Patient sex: M
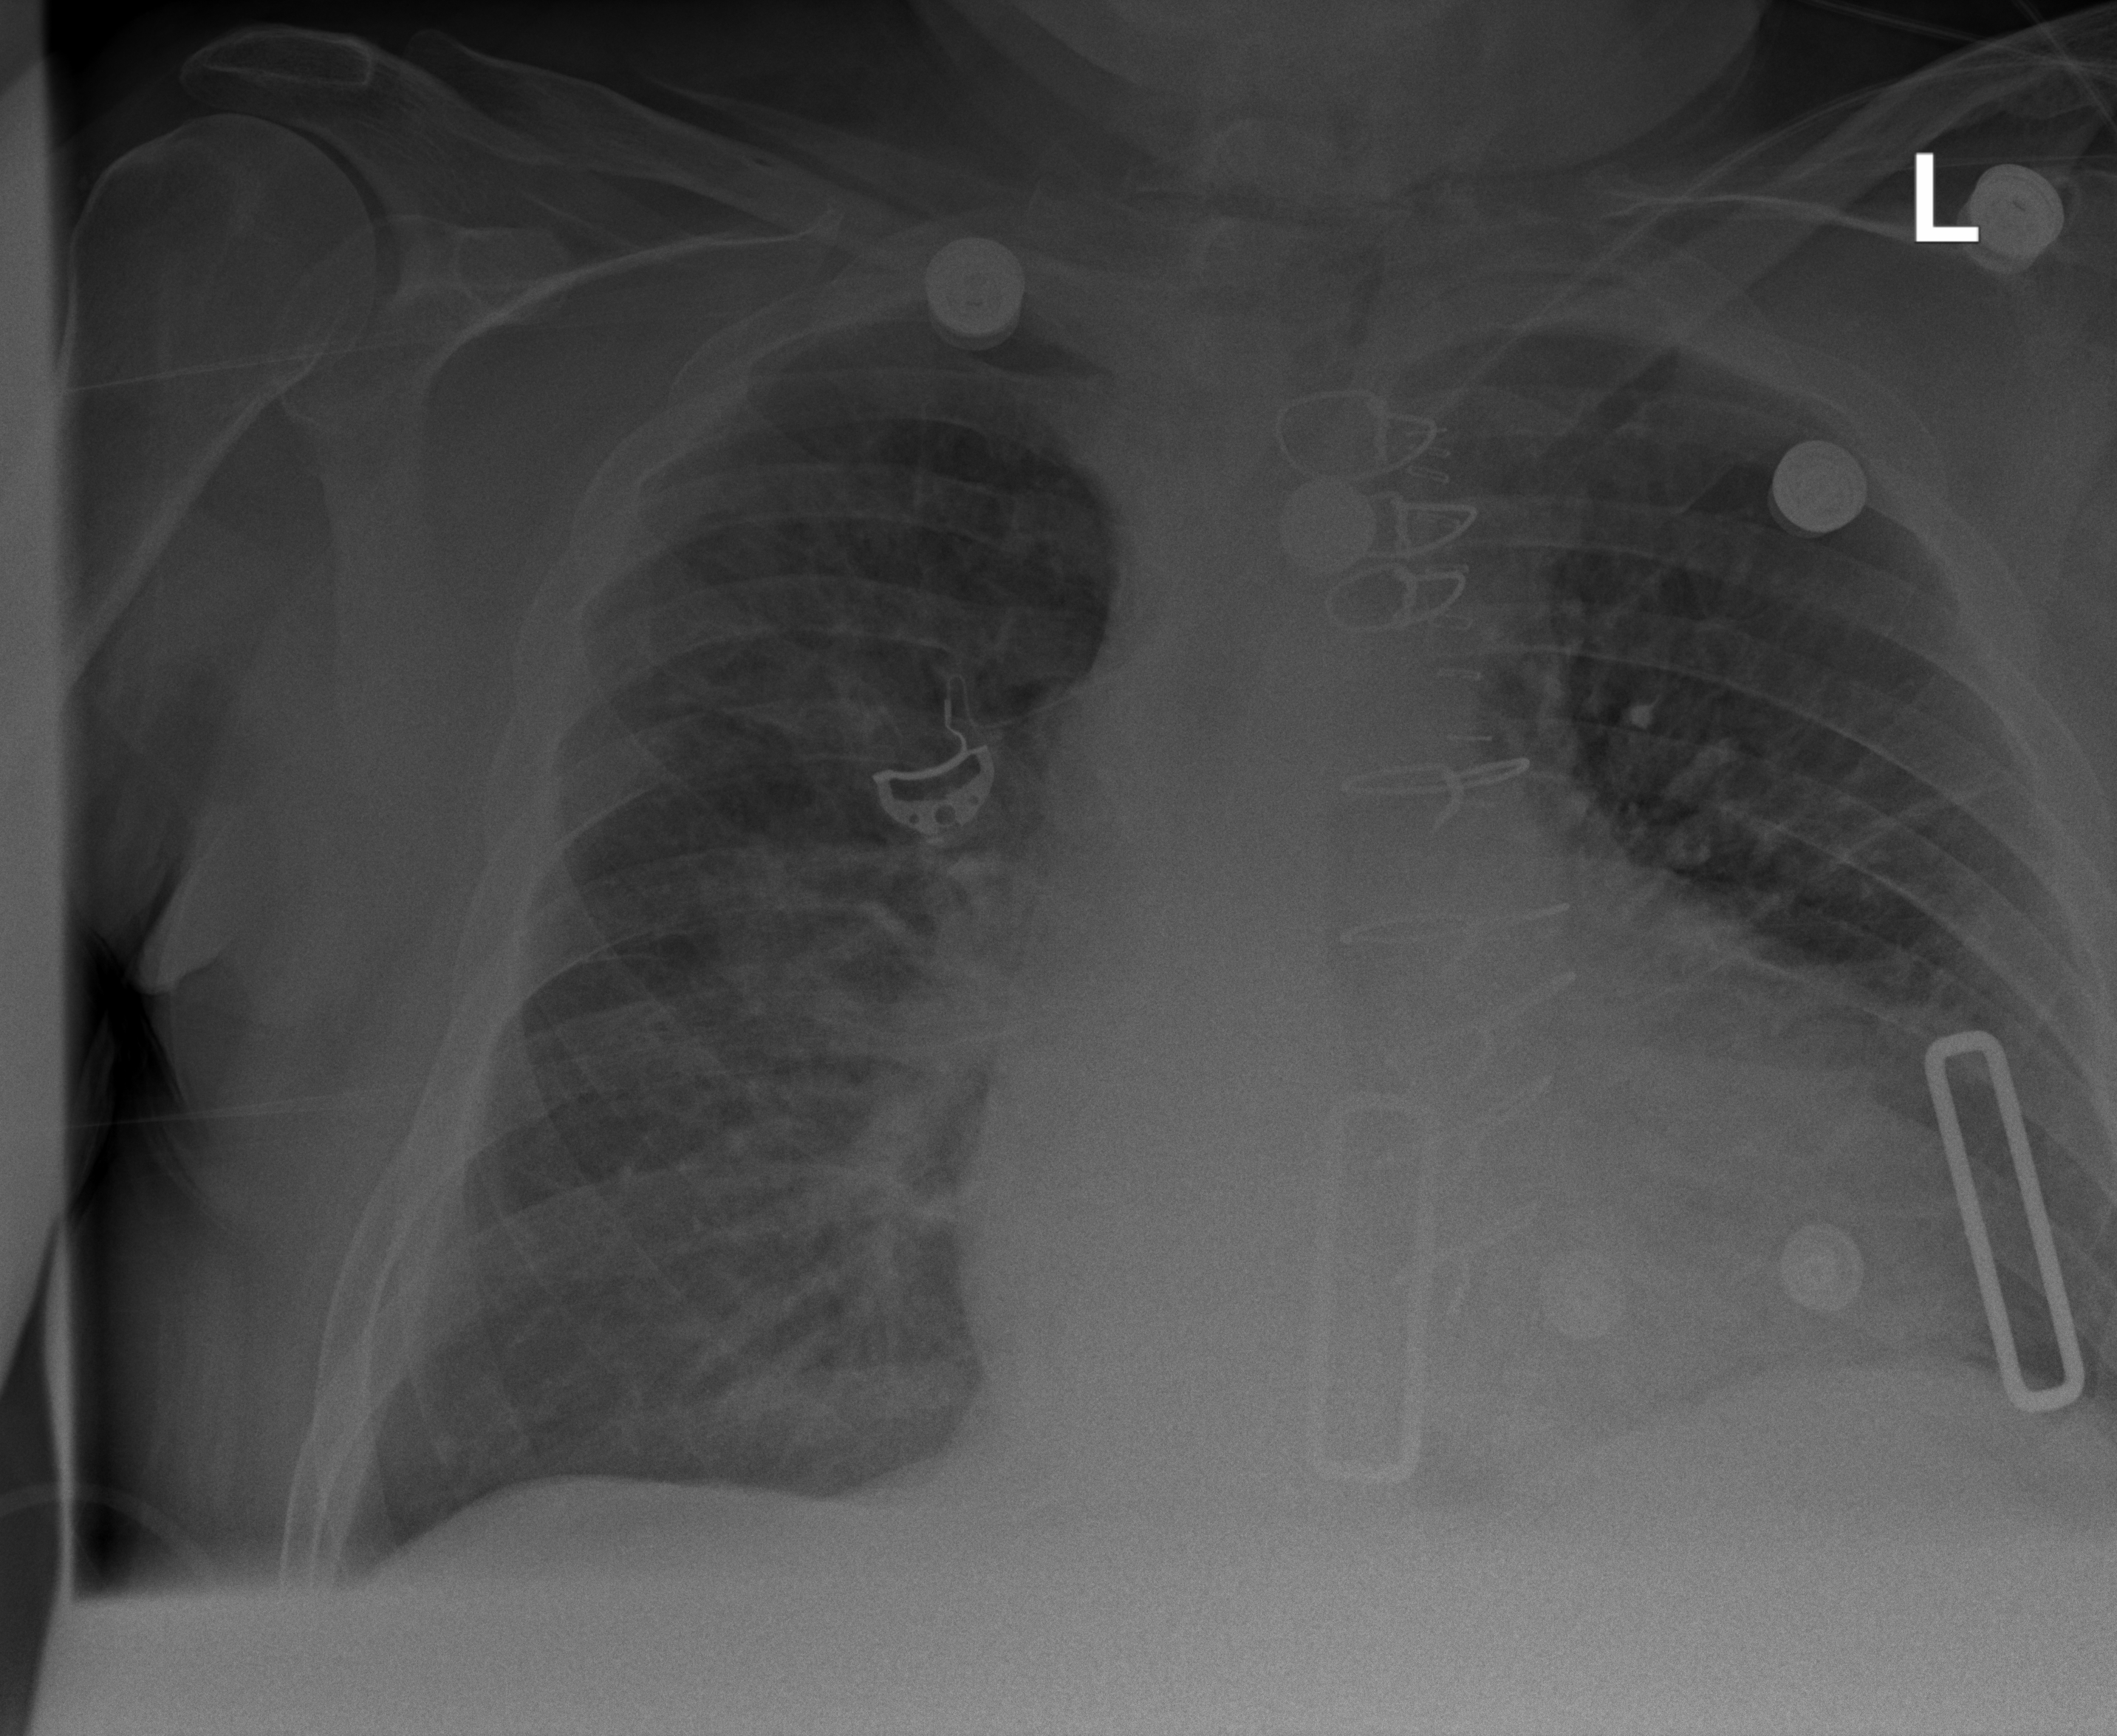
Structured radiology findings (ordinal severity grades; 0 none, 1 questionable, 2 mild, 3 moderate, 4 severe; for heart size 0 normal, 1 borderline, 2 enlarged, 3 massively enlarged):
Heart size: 2
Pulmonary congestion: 2
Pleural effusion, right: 0
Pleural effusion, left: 0
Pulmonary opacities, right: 0
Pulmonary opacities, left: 0
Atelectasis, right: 0
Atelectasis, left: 2